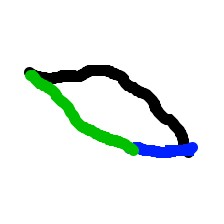
Shape: parallelogram